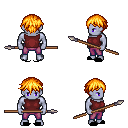
a pixel art fantasy rpg character, male body template, dark elf, purple skin, maroon sleeveless shirt, magenta pants, light blonde short bangs hairstyle, black slippers, spear, four views (front, back, left, right), 2x2 character sprite sheet, small pixel art, hard edges, no anti-aliasing